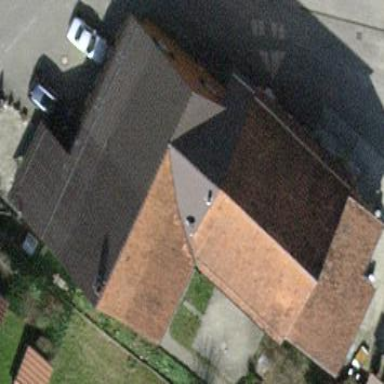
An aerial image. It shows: Farm building with gabled roof.